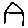
Label: house